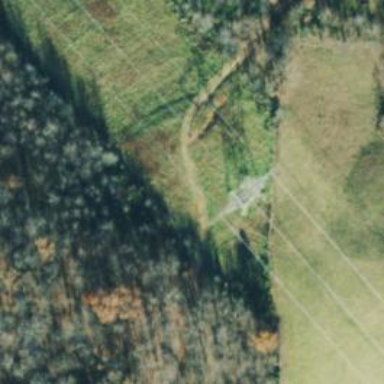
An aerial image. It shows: Lattice structure tower used for power transmission.